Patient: sex M, age 26
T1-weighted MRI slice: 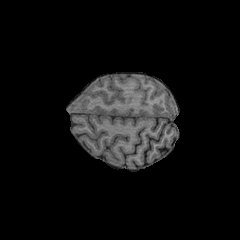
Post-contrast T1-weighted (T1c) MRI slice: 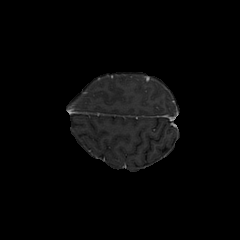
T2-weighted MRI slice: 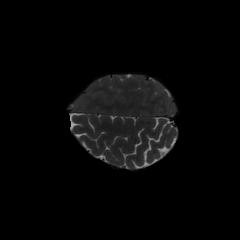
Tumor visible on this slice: no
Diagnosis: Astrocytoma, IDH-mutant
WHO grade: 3